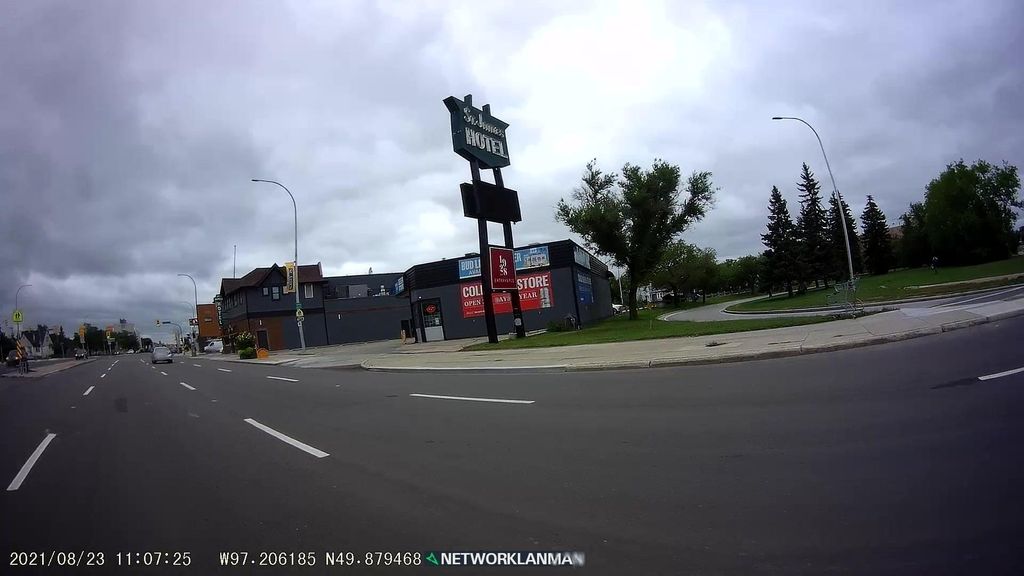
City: winnipeg